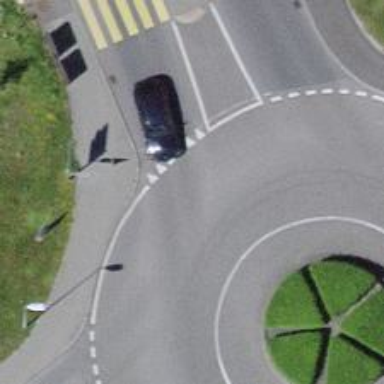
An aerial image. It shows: Secondary road made of asphalt leading to roundabout.